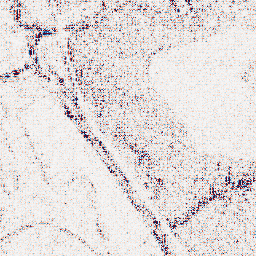
Category: wavelet
Decomposition family: wavelet_dwt
Decomposition parameters: wavelet: coif2
level: 1
Upsampling method: linear_exact
Upsampling parameters: scale: 4
Upsampling scale: 4